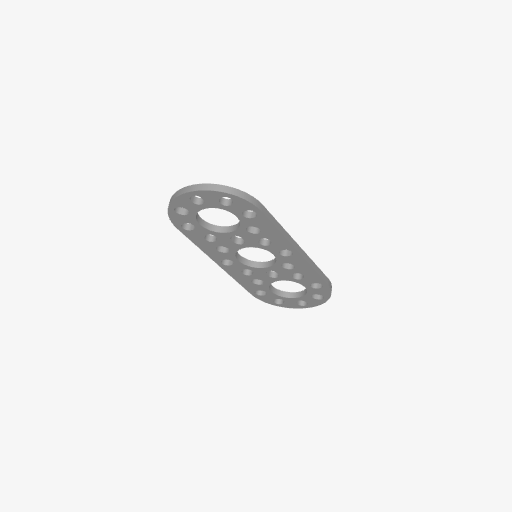
Part: PatternPlateRoundEnd3H